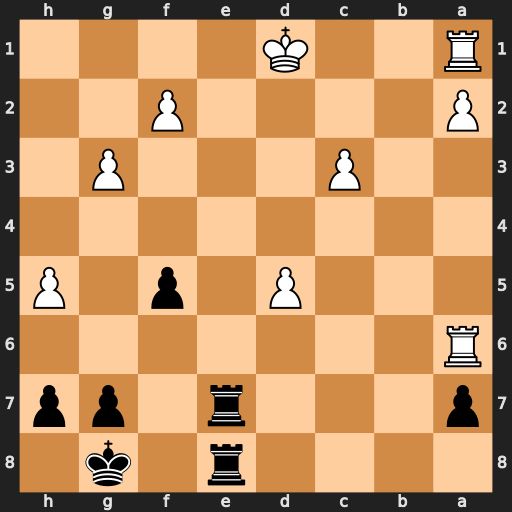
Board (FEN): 4r1k1/p3r1pp/R7/3P1p1P/8/2P3P1/P4P2/R2K4
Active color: b
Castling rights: -
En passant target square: -
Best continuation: Re1+ Kc2 Rxa1